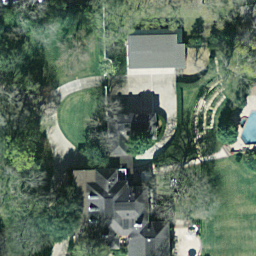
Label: sparseresidential